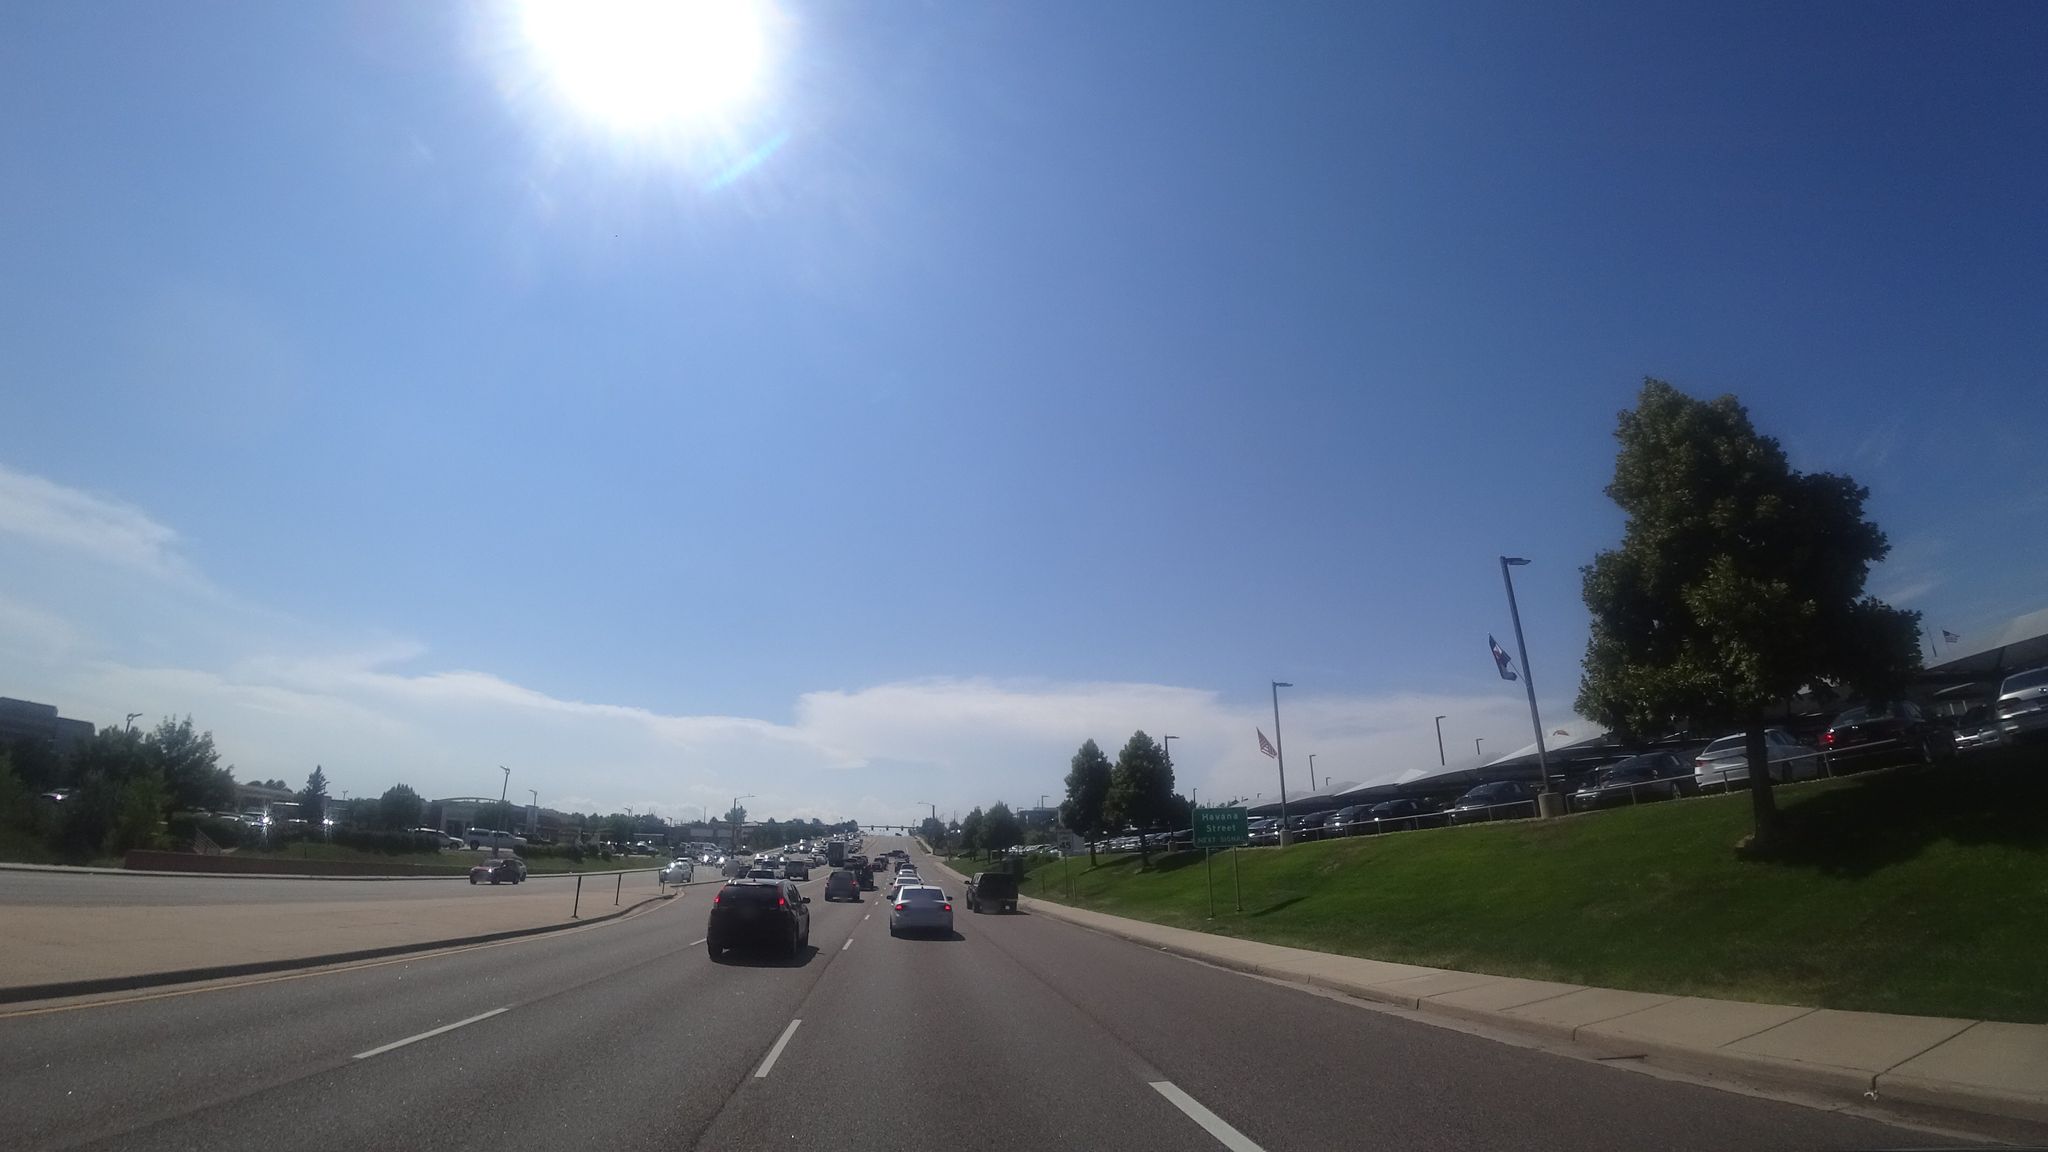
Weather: clear
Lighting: day
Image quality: good
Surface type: driving surface
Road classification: primary
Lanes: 6, 4, 3
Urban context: urban centre
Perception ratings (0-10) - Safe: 1.8, Lively: 2.2, Beautiful: 5.75, Boring: 1.74, Depressing: 4.35, Wealthy: 2.28